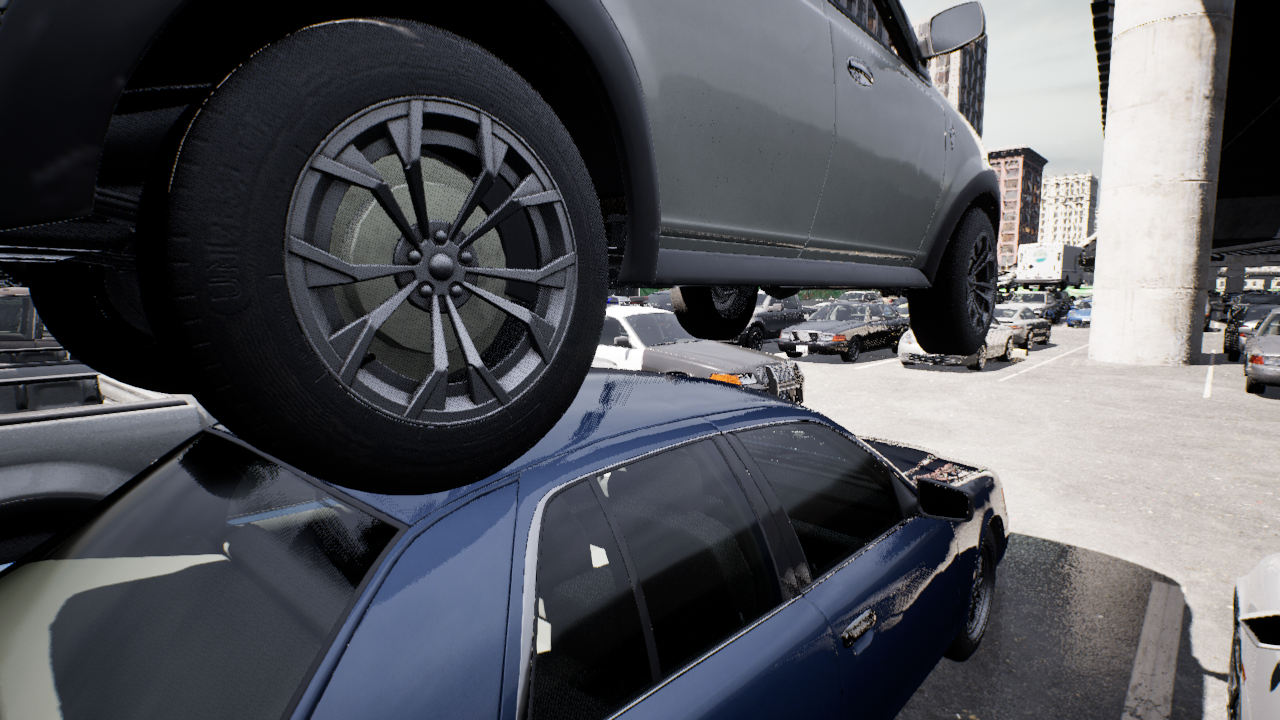
Venue: arterial
Lighting: clear day
Vehicle rig: sedan